Interaction volume radius: 5 \u00c5
Interaction volume height: 10 \u00c5
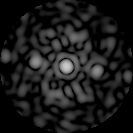
Disorder parameter: 0.8024